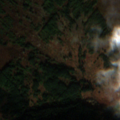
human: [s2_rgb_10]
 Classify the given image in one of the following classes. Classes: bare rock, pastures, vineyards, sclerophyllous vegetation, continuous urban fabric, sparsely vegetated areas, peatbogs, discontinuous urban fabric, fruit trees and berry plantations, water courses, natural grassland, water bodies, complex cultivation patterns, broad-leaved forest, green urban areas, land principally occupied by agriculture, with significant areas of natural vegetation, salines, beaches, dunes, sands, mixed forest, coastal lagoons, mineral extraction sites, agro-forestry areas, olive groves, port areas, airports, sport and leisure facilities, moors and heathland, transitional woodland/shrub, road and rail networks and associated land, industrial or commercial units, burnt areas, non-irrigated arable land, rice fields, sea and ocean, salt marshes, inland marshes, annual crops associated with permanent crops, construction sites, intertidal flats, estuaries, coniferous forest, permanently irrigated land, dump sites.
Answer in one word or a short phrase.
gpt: land principally occupied by agriculture, with significant areas of natural vegetation, coniferous forest, moors and heathland, transitional woodland/shrub